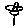
Label: flower